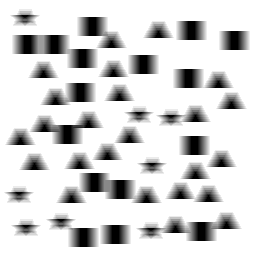
Squares: 16
Triangles: 24
Stars: 8
Total shapes: 48